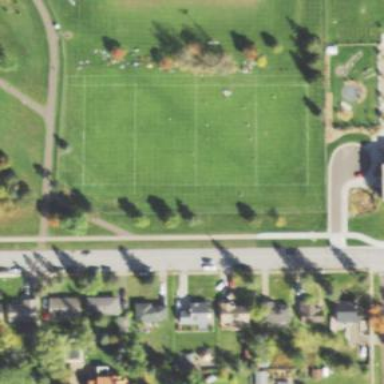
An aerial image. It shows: Grass pitch designated for soccer.